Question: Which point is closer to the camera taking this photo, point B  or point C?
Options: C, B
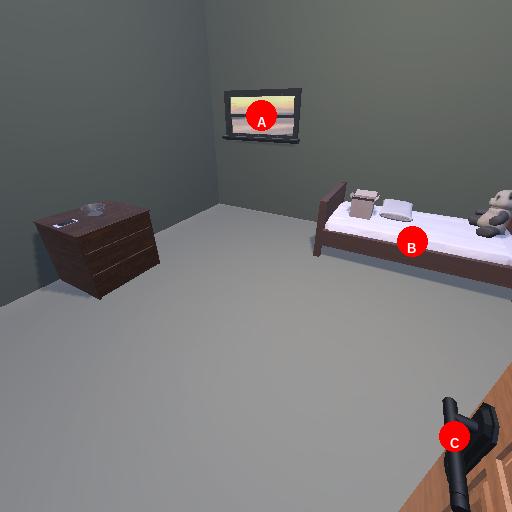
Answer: C